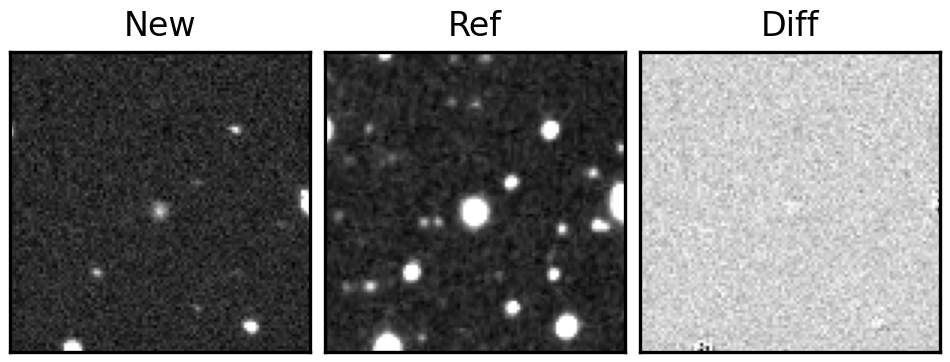
Label: real